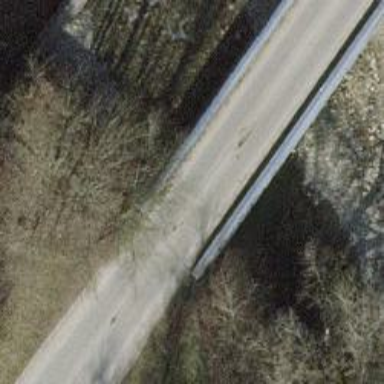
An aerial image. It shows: Bridge with fence.